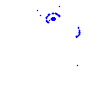
Particle: electron